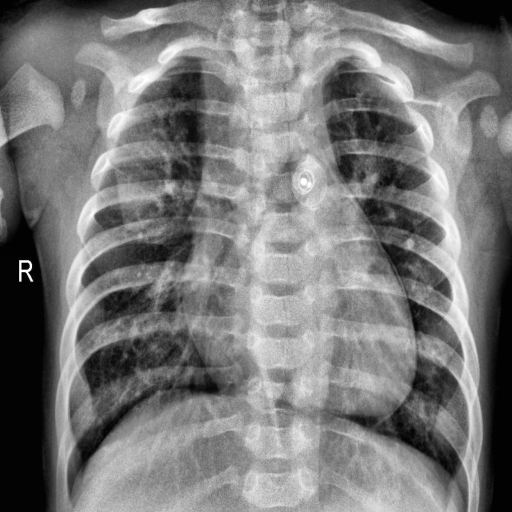
Finding: PNEUMONIA